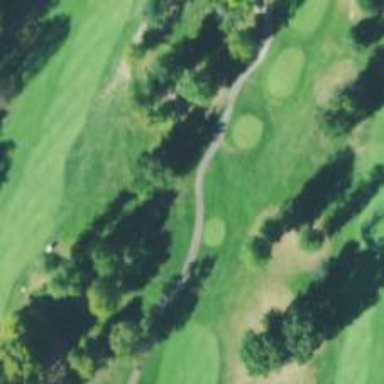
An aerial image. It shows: Path for both road and golf.